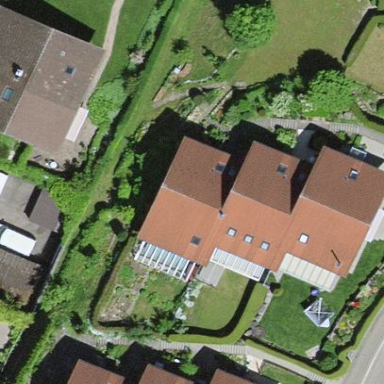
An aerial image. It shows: Gabled house with the roof oriented across.